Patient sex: M
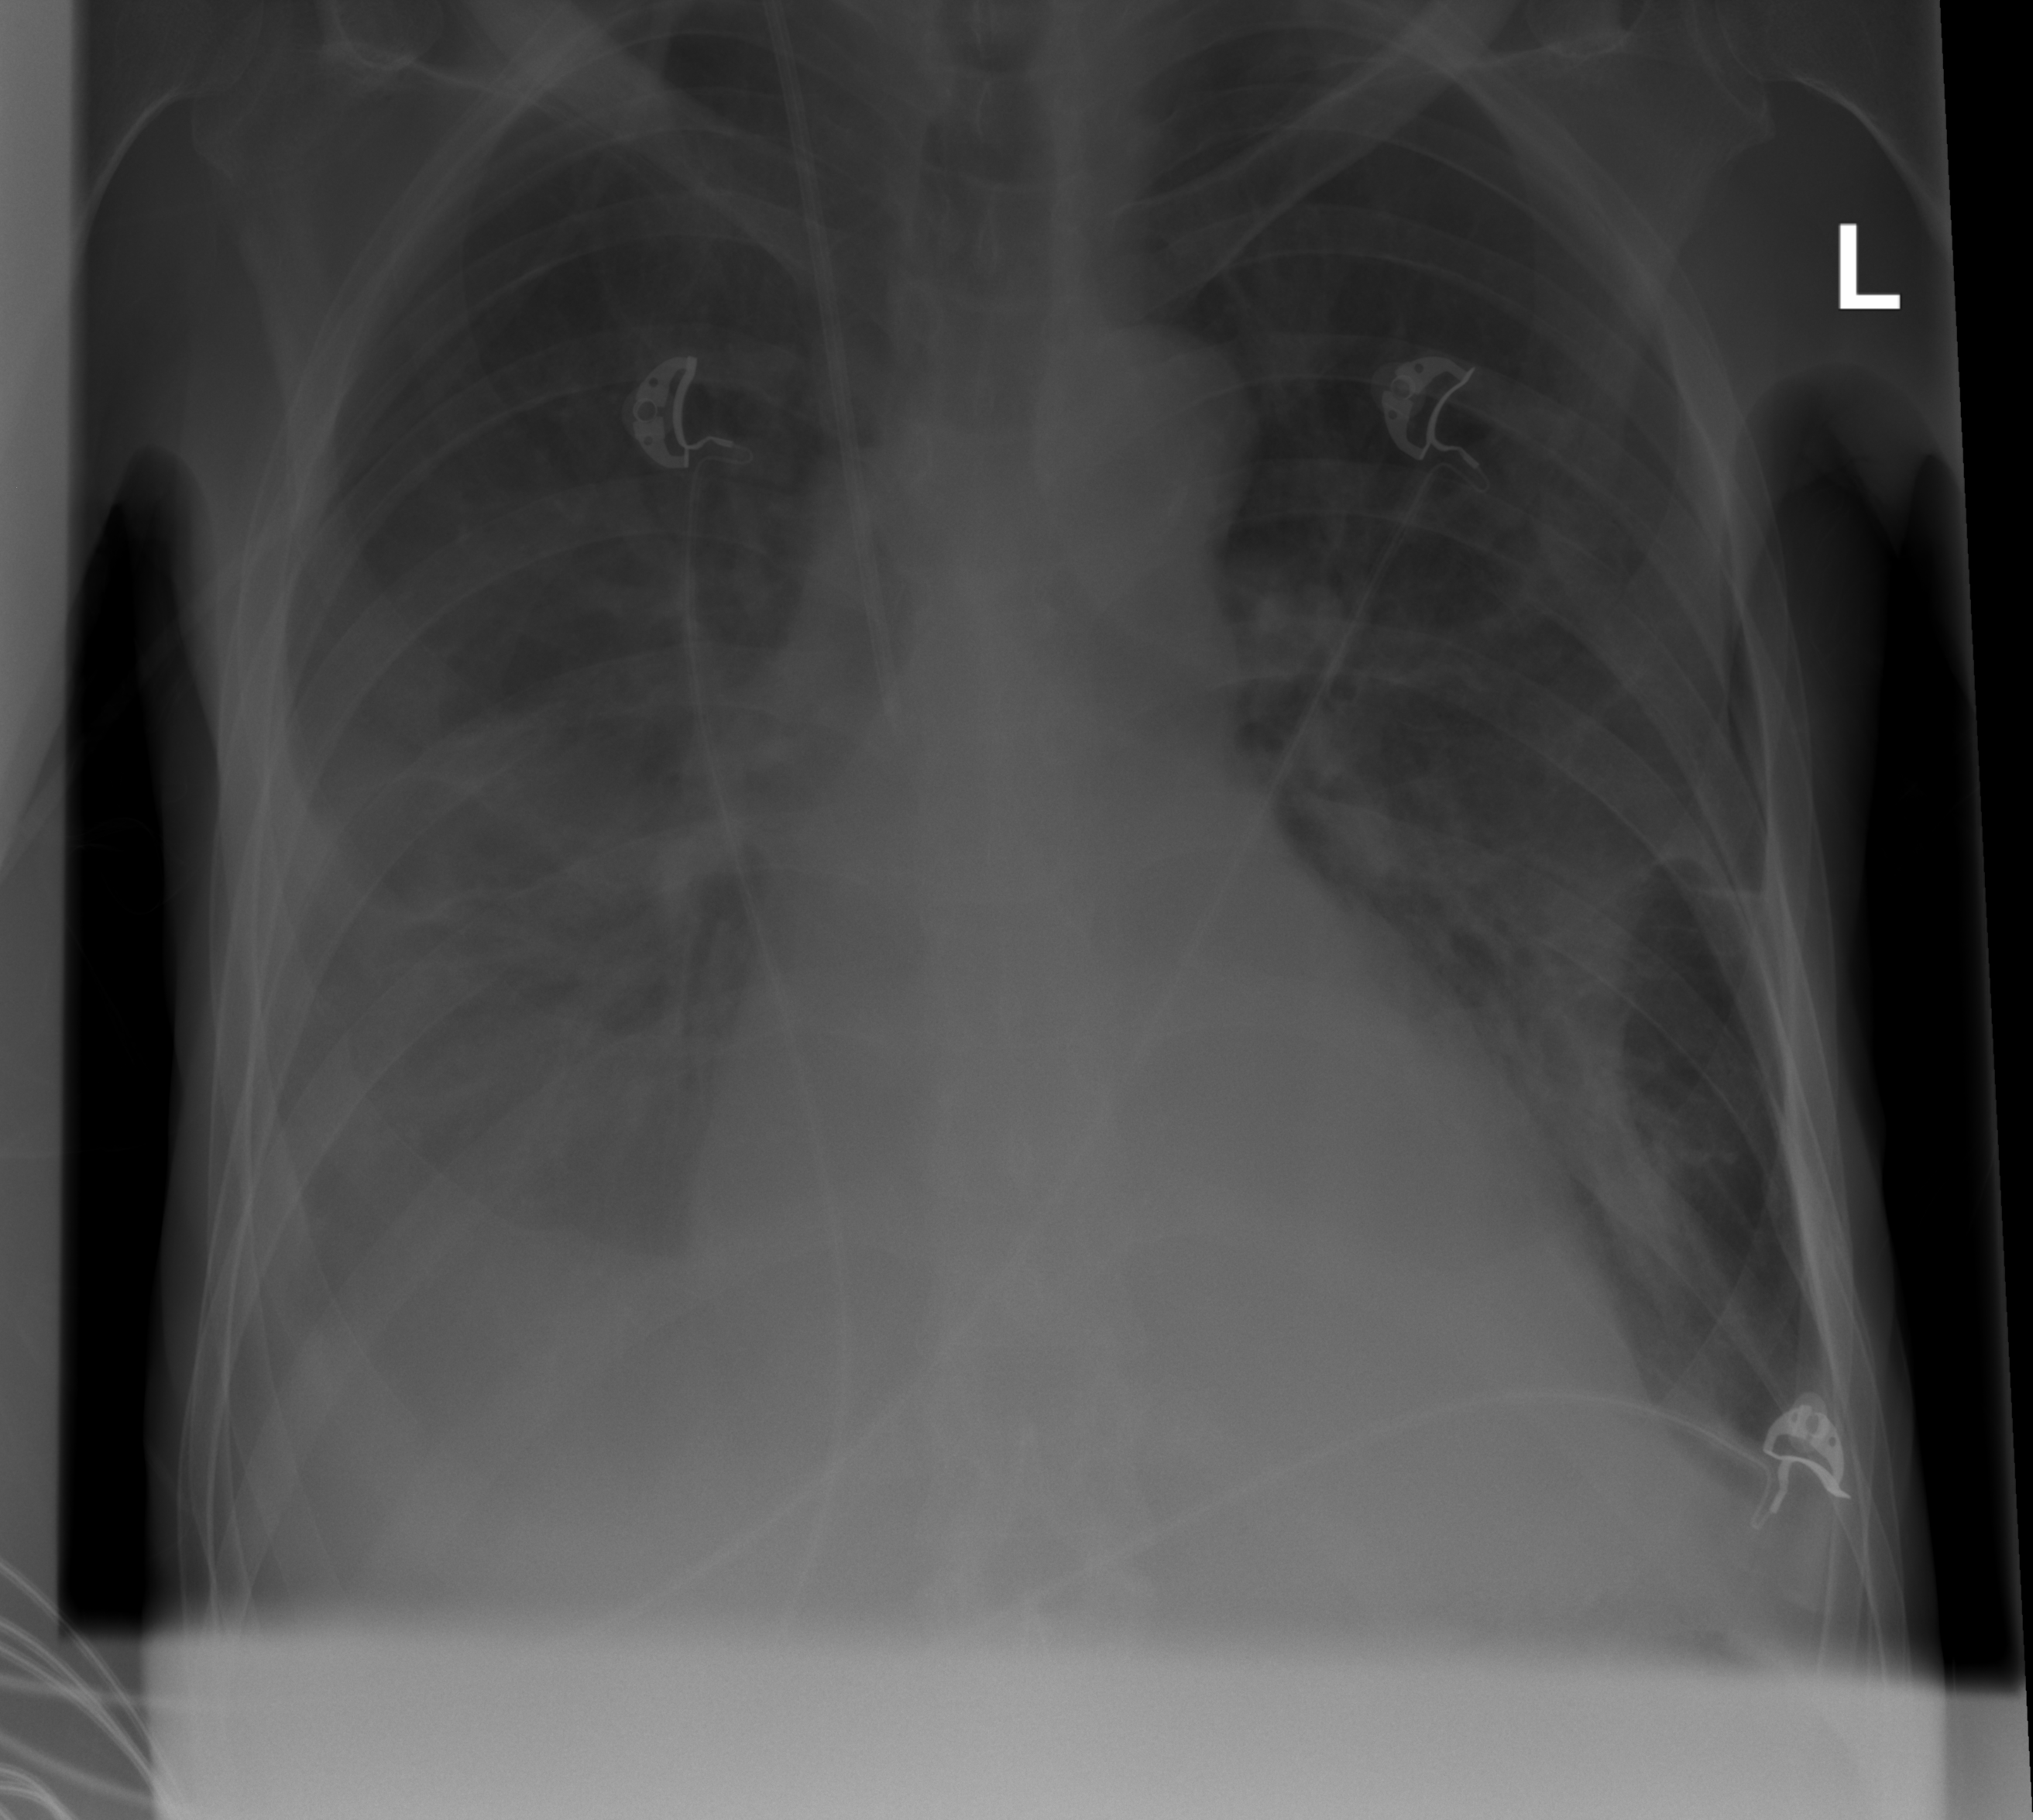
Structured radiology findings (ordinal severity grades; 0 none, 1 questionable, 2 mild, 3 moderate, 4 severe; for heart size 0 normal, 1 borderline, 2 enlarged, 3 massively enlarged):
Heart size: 2
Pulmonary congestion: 2
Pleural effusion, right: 3
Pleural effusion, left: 1
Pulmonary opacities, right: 2
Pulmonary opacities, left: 2
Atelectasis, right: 2
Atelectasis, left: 2